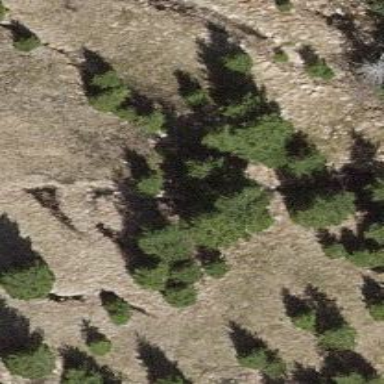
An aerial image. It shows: Single tag "natural: tree."